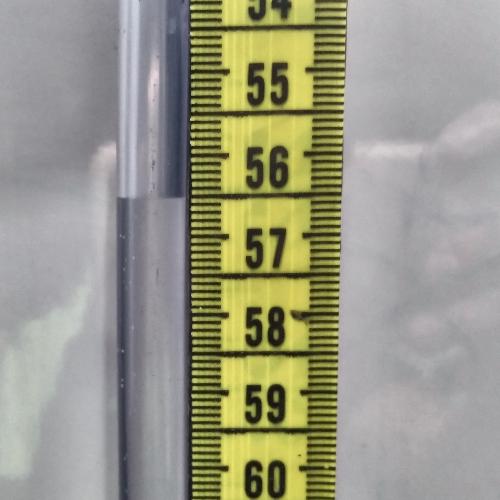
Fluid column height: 56.5 cm